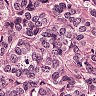
Metastatic tissue present: yes